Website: macys
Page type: customer-info-address
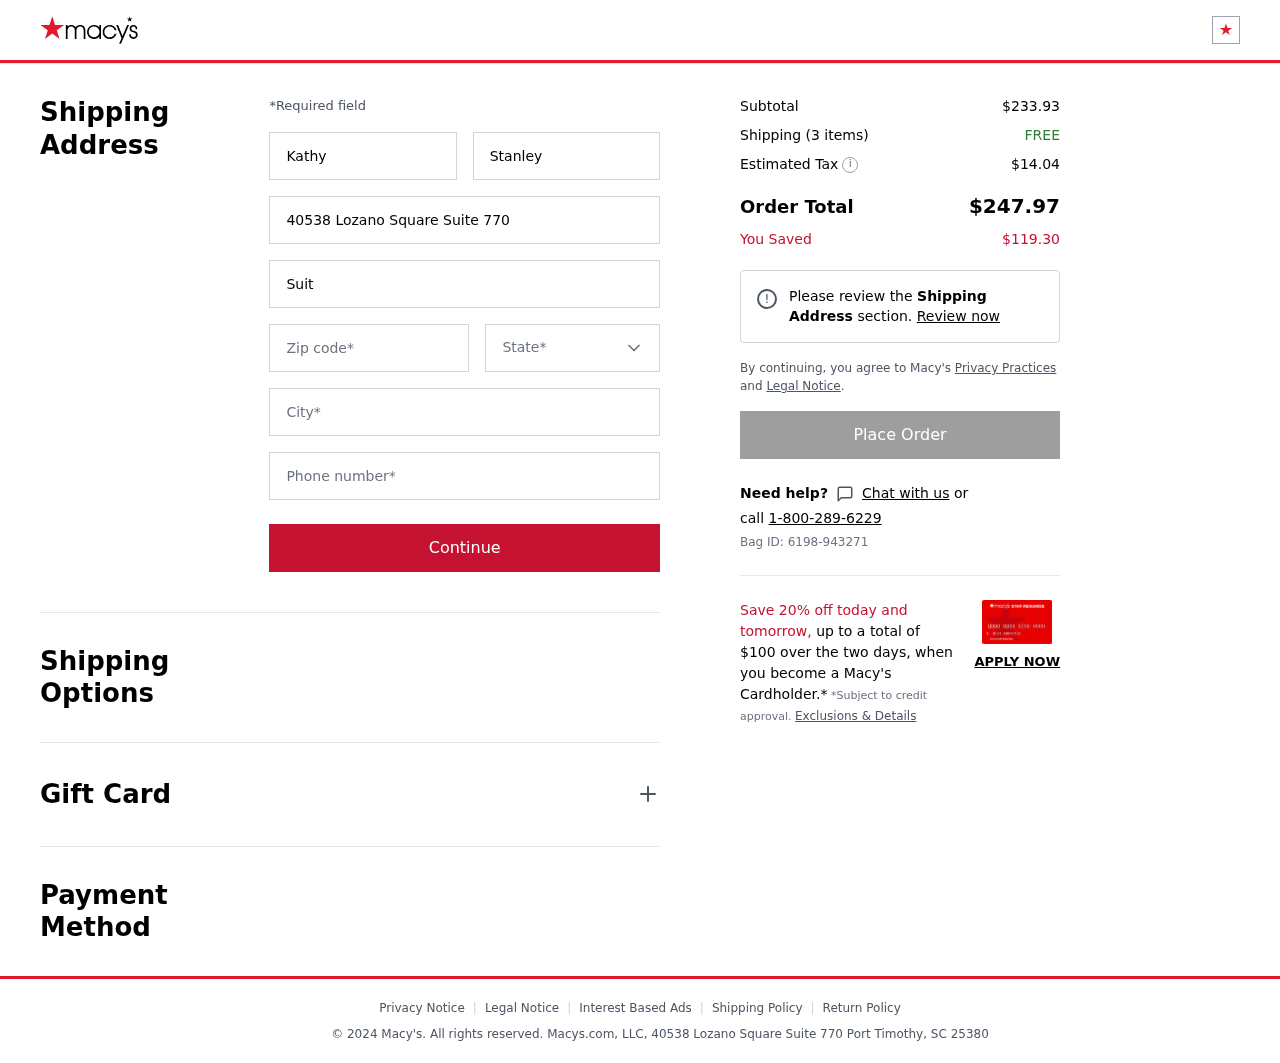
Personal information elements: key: PII_CITY
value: Port Timothy
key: PII_FIRSTNAME
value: Kathy
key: PII_LASTNAME
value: Stanley
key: PII_PHONE
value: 8746717715
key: PII_POSTCODE
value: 25380
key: PII_STATE
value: South Carolina
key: PII_STREET
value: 40538 Lozano Square Suite 770
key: PII_STREET2
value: Suite 490
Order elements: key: ORDER_SUBTOTAL
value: $233.93
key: ORDER_NUM_ITEMS
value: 3
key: ORDER_SHIPPING_COST
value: FREE
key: ORDER_TAX
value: $14.04
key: ORDER_TOTAL
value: $247.97
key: ORDER_SAVINGS
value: $119.30
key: ORDER_BAG_ID
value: Bag ID: 6198-943271